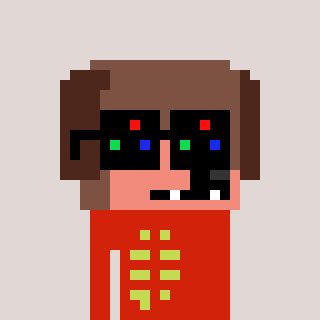
a pixel art character with square black sunglasses, a dog-shaped head and a red-colored body on a warm background